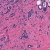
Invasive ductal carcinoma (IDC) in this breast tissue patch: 1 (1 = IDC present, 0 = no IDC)